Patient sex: F
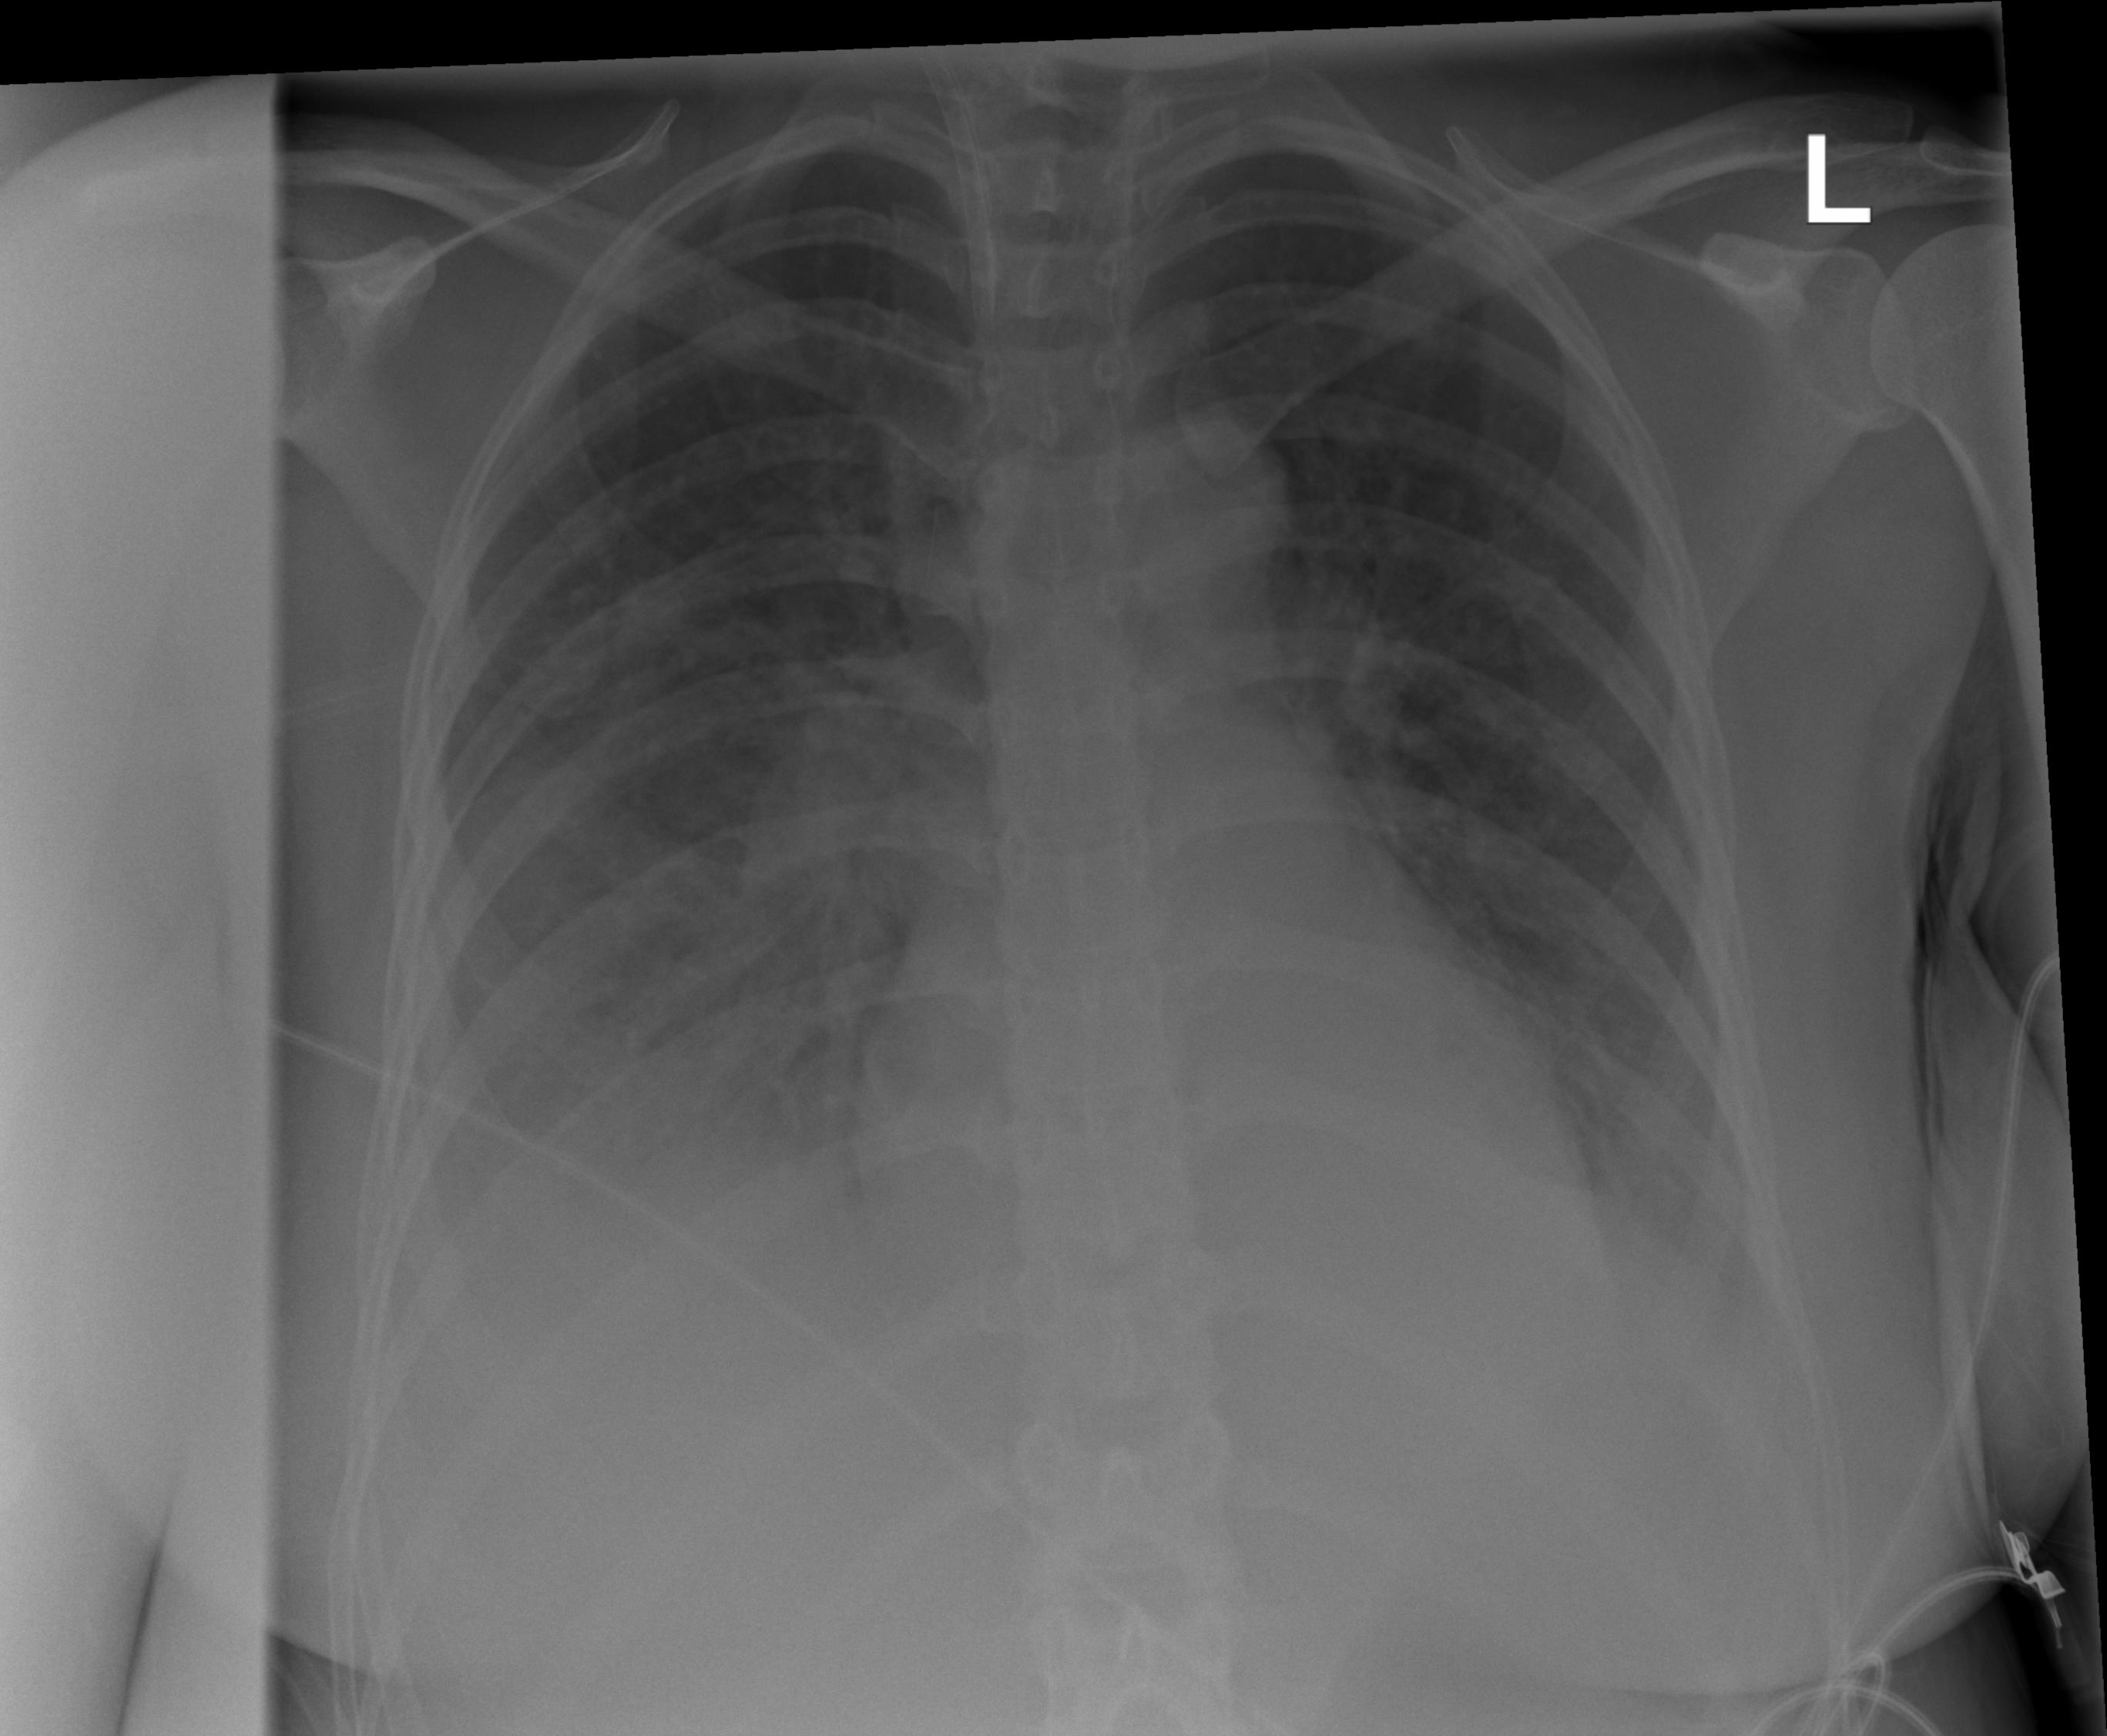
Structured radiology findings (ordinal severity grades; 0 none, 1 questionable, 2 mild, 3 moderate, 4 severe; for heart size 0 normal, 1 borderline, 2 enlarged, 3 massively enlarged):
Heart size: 0
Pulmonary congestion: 3
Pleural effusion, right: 3
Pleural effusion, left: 2
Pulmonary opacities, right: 2
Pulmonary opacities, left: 2
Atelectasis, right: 2
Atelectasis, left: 2